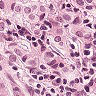
Metastatic tissue present: yes